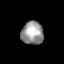
Tissue: skin
Cell type: Epithelial cells
Senescence score: 0.2823
Nuclear area (px): 501
Mean DAPI intensity: 150.946